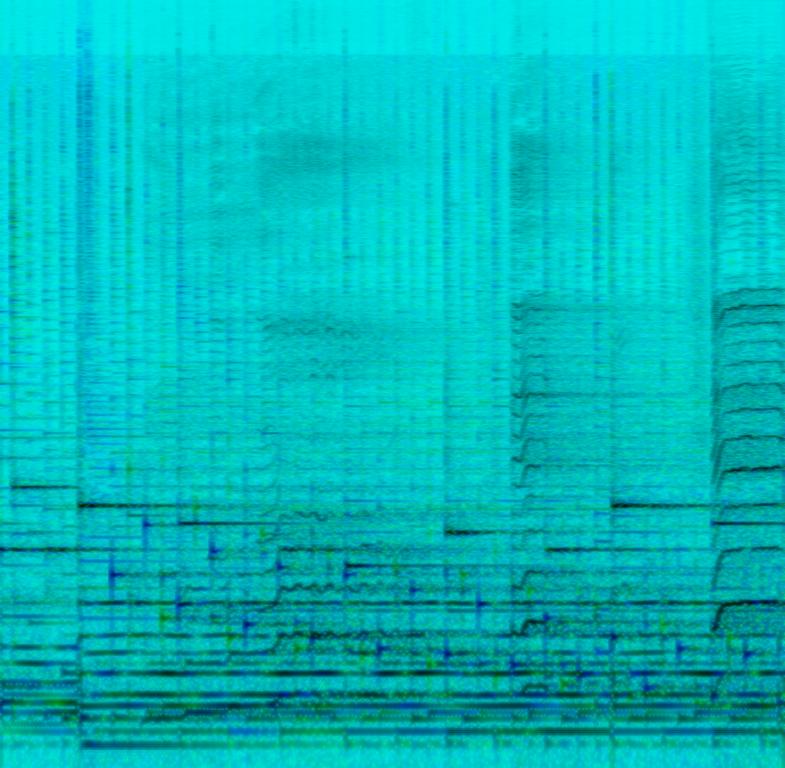
A female voice is singing with a little bit of reverb and delay on her voice. A synth pad is playing a soft string drone sound in the mid-range. An acoustic guitar is playing an arpeggio melody along with a synth pluck sound walking down a scale and another pluck sound playing a melody on top. All of them have different rhythm structures and seem to play against each other but fitting perfectly together. The sounds are spread across both sides of the speakers. This song may be playing in a ceremony at a festival.